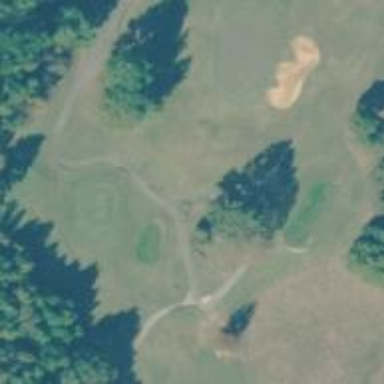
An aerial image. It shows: Pathway for golfing.